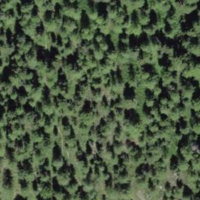
EUNIS habitat code: 43
Species observed at this site:
Rhododendron ferrugineum